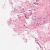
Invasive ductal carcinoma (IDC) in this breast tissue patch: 0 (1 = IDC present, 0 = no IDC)